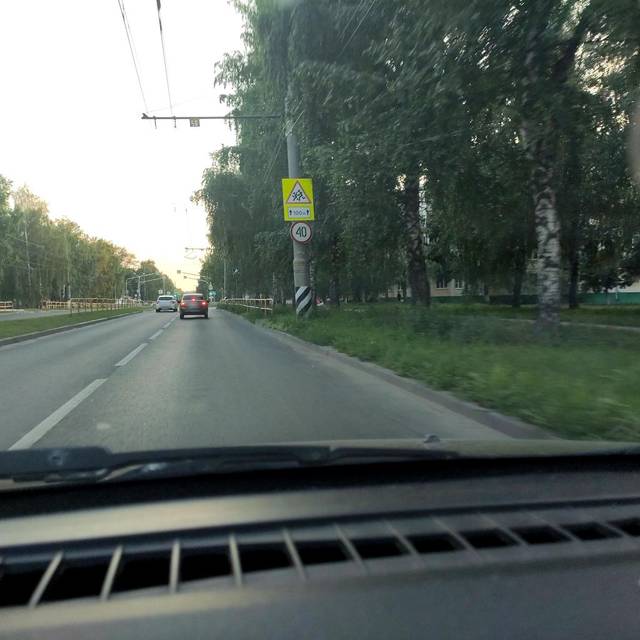
Region: Russia
Coordinates: 53.532, 49.421